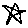
Label: star